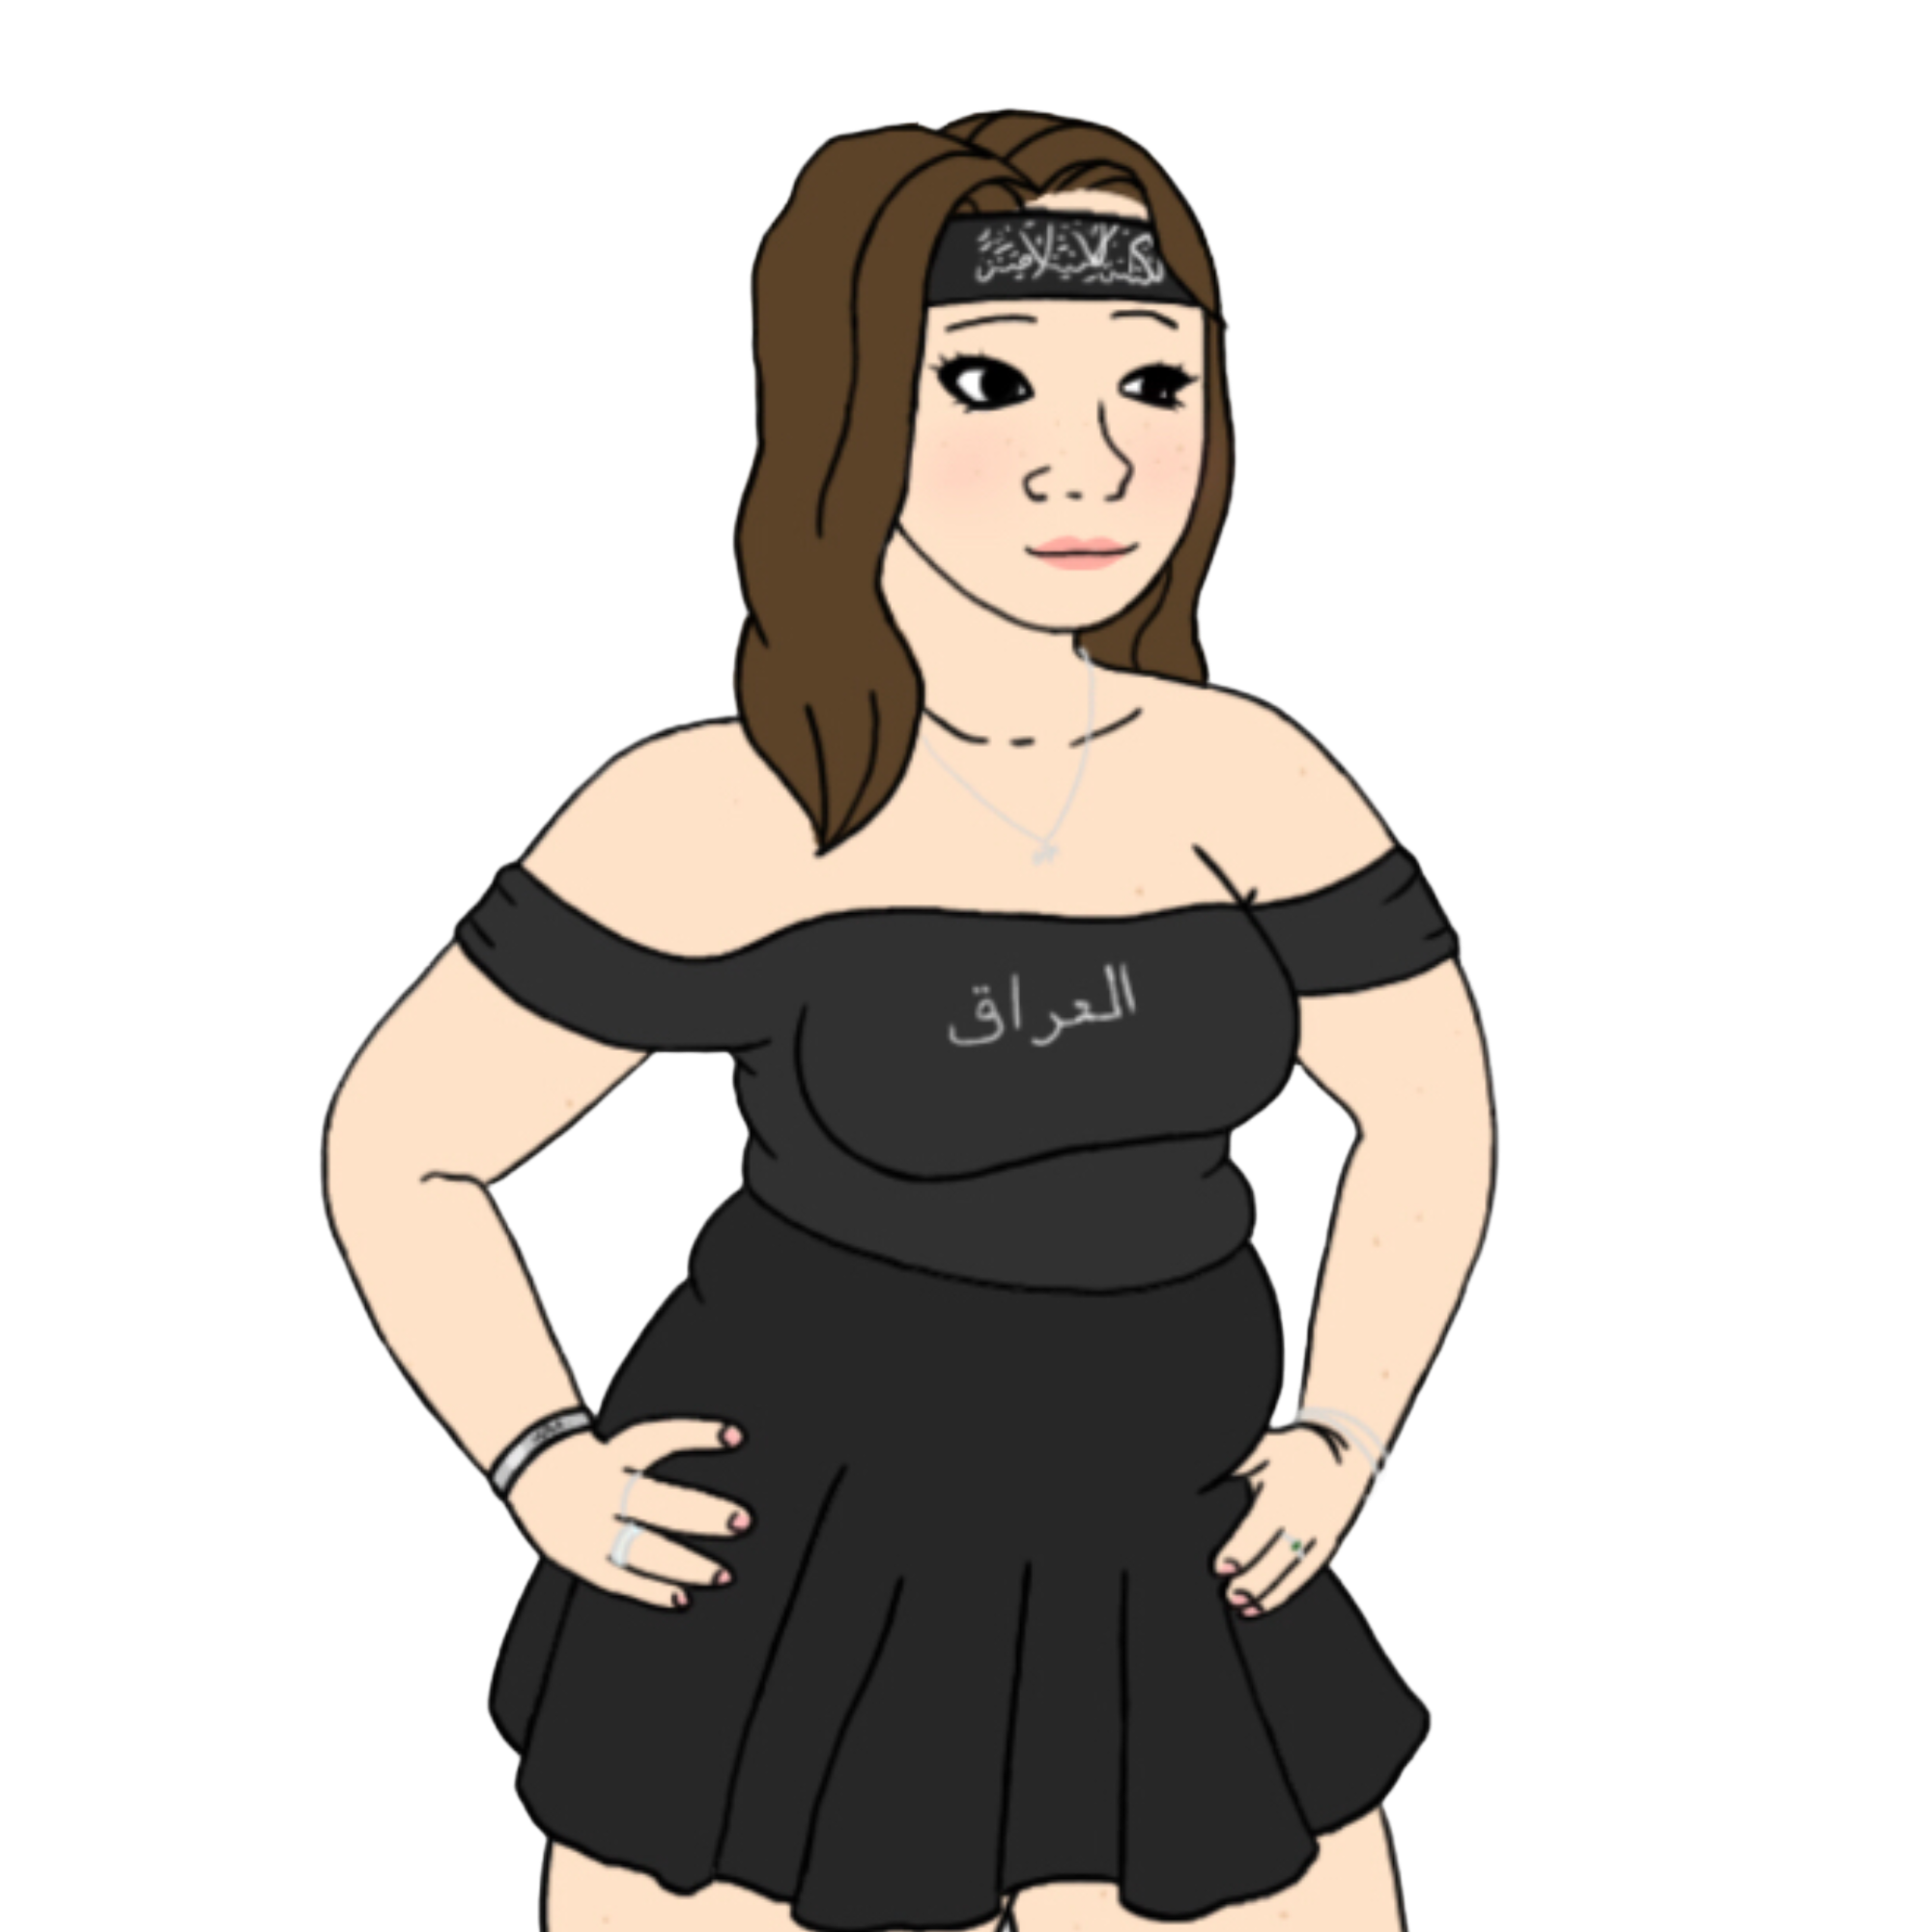
Label: 5_Trad_Wife